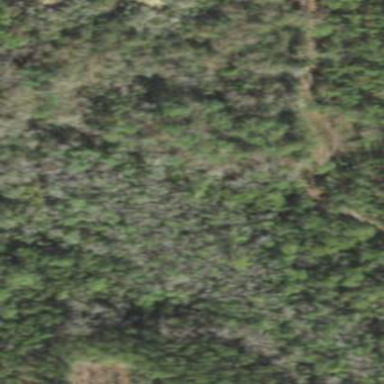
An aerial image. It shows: Mixed woodland with various types of leaves.